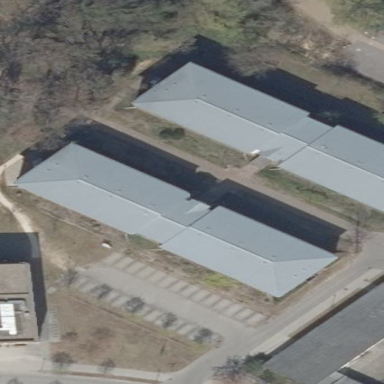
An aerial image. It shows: Dormitory building.